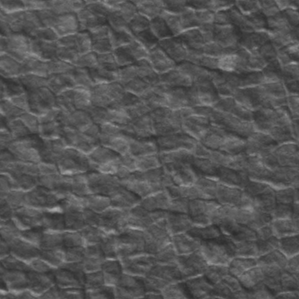
Label: frost